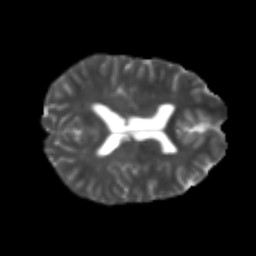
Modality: T2w
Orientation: axial
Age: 23
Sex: female
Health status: healthy
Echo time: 0.074 s